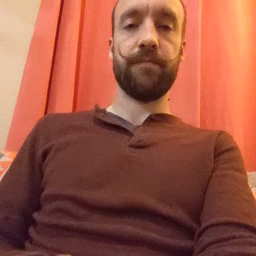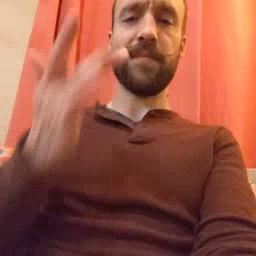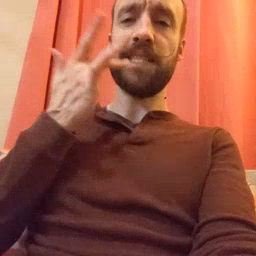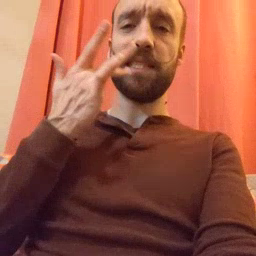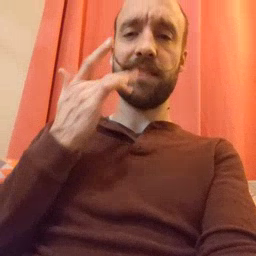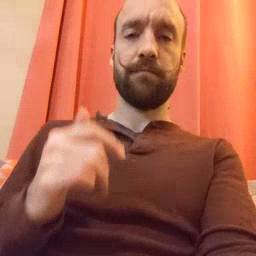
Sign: taste